【题型】解答题　【知识点】解析几何　【难度】medium
已知抛物线 $C: y^2 = 2px (p > 0)$ 的焦点为 $F$，准线为 $l$，记准线 $l$ 与 $x$ 轴的交点为 $A$，过 $A$ 作直线交抛物线 $C$ 于 $M(x_1, y_1), N(x_2, y_2) (x_2 > x_1)$ 两点.

(1) 若 $x_1 + x_2 = 2p$，求 $|MF| + |NF|$ 的值；

(2) 若 $M$ 是线段 $AN$ 的中点，求直线 $MN$ 的方程；

(3) 若 $P, Q$ 是准线 $l$ 上关于 $x$ 轴对称的两点，问直线 $PM$ 与 $QN$ 的交点是否在一条定直线上？请说明理由.
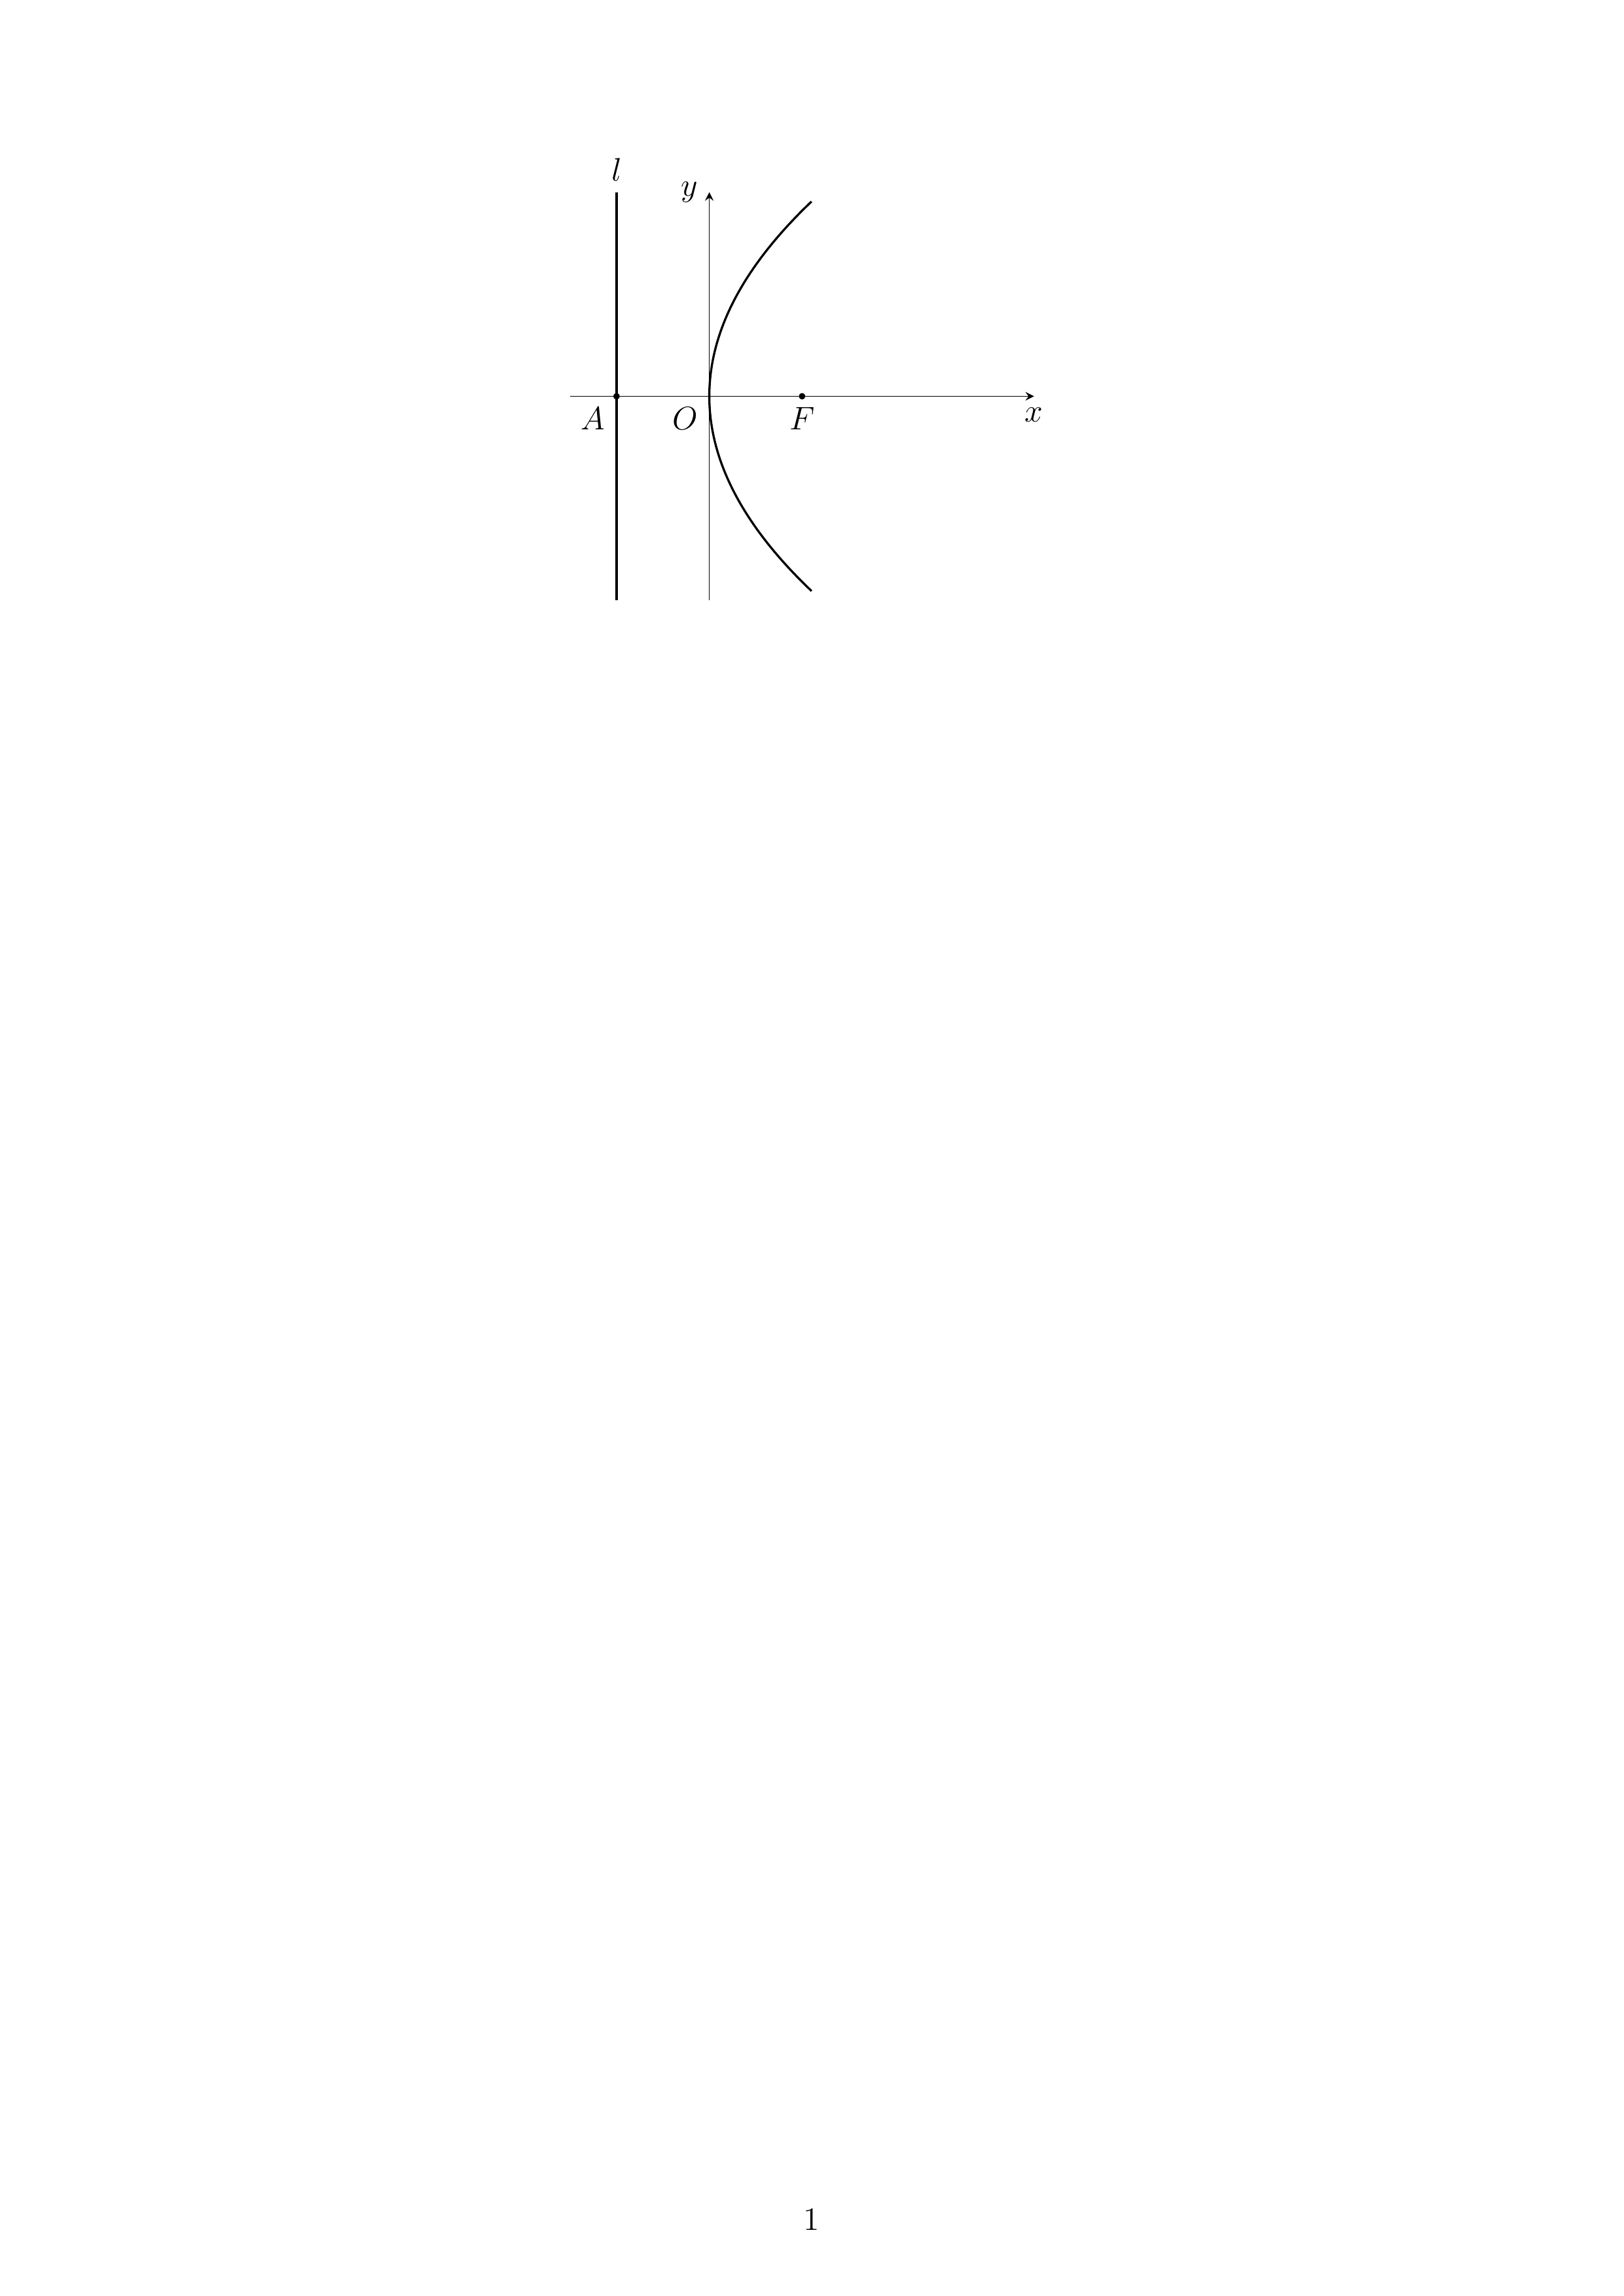
【解答】
\raggedright
\color{black}

【详解】（1）根据题意，得

因为抛物线 $C: y^2 = 2px (p > 0)$，所以准线为 $l: x = -\frac{p}{2}$，

所以 $|MF| + |NF| = x_1 + \frac{p}{2} + x_2 + \frac{p}{2} = 3p$；

（2）由题意可知，直线 $MN$ 的斜率不为 0，故设直线 $MN$ 的方程 $x = my - \frac{p}{2}$，

联立 $y^2 = 2px (p > 0)$，消去 $x$，可得 $y^2 - 2mpy + p^2 = 0$，

所以 $\Delta = 4m^2p^2 - 4p^2 > 0$，即 $m^2 - 1 > 0$，$y_1 + y_2 = 2mp, y_1y_2 = p^2$，

而 $M$ 是线段 $AN$ 的中点，所以 $y_1 = \frac{y_2}{2}$，故 $\frac{y_2}{2} \cdot y_2 = p^2$，

解得 $y_1 = \frac{\sqrt{2}}{2}p, y_2 = \sqrt{2}p$，故 $\frac{\sqrt{2}}{2}p + \sqrt{2}p = 2mp$，解得 $m = \frac{3\sqrt{2}}{4}$，

所以直线 $MN$ 的方程为 $x = \frac{3\sqrt{2}}{4}y - \frac{p}{2}$，即 $4x - 3\sqrt{2}y + 2p = 0$；

（3）直线 $MN$ 的方程 $x = my - \frac{p}{2}$，设 $P\left(-\frac{p}{2}, y_0\right), Q\left(-\frac{p}{2}, -y_0\right) (y_0 \neq 0)$，

则 $PM: y = \frac{y_1 - y_0}{x_1 + \frac{p}{2}}\left(x + \frac{p}{2}\right) + y_0 = \frac{y_1 - y_0}{my_1}\left(x + \frac{p}{2}\right) + y_0$，$QN: y = \frac{y_2 + y_0}{x_2 + \frac{p}{2}}\left(x + \frac{p}{2}\right) - y_0 = \frac{y_2 + y_0}{my_2}\left(x + \frac{p}{2}\right) - y_0$，

联立消去 $y$ 可得：$\frac{y_1 - y_0}{my_1}\left(x + \frac{p}{2}\right) + y_0 = \frac{y_2 + y_0}{my_2}\left(x + \frac{p}{2}\right) - y_0$，即

$y_2(y_1 - y_0)\left(x + \frac{p}{2}\right) + my_1y_2y_0 = y_1(y_2 + y_0)\left(x + \frac{p}{2}\right) - my_1y_2y_0$，整理得：$(y_1 + y_2)\left(x + \frac{p}{2}\right) = 2my_1y_2$，

将 $y_1 + y_2 = 2mp, y_1y_2 = p^2$ 代入得 $2mp\left(x + \frac{p}{2}\right) = 2mp^2$，故 $x = \frac{p}{2}$，

所以直线 $PM$ 与 $QN$ 的交点在定直线 $x = \frac{p}{2}$ 上.